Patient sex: F
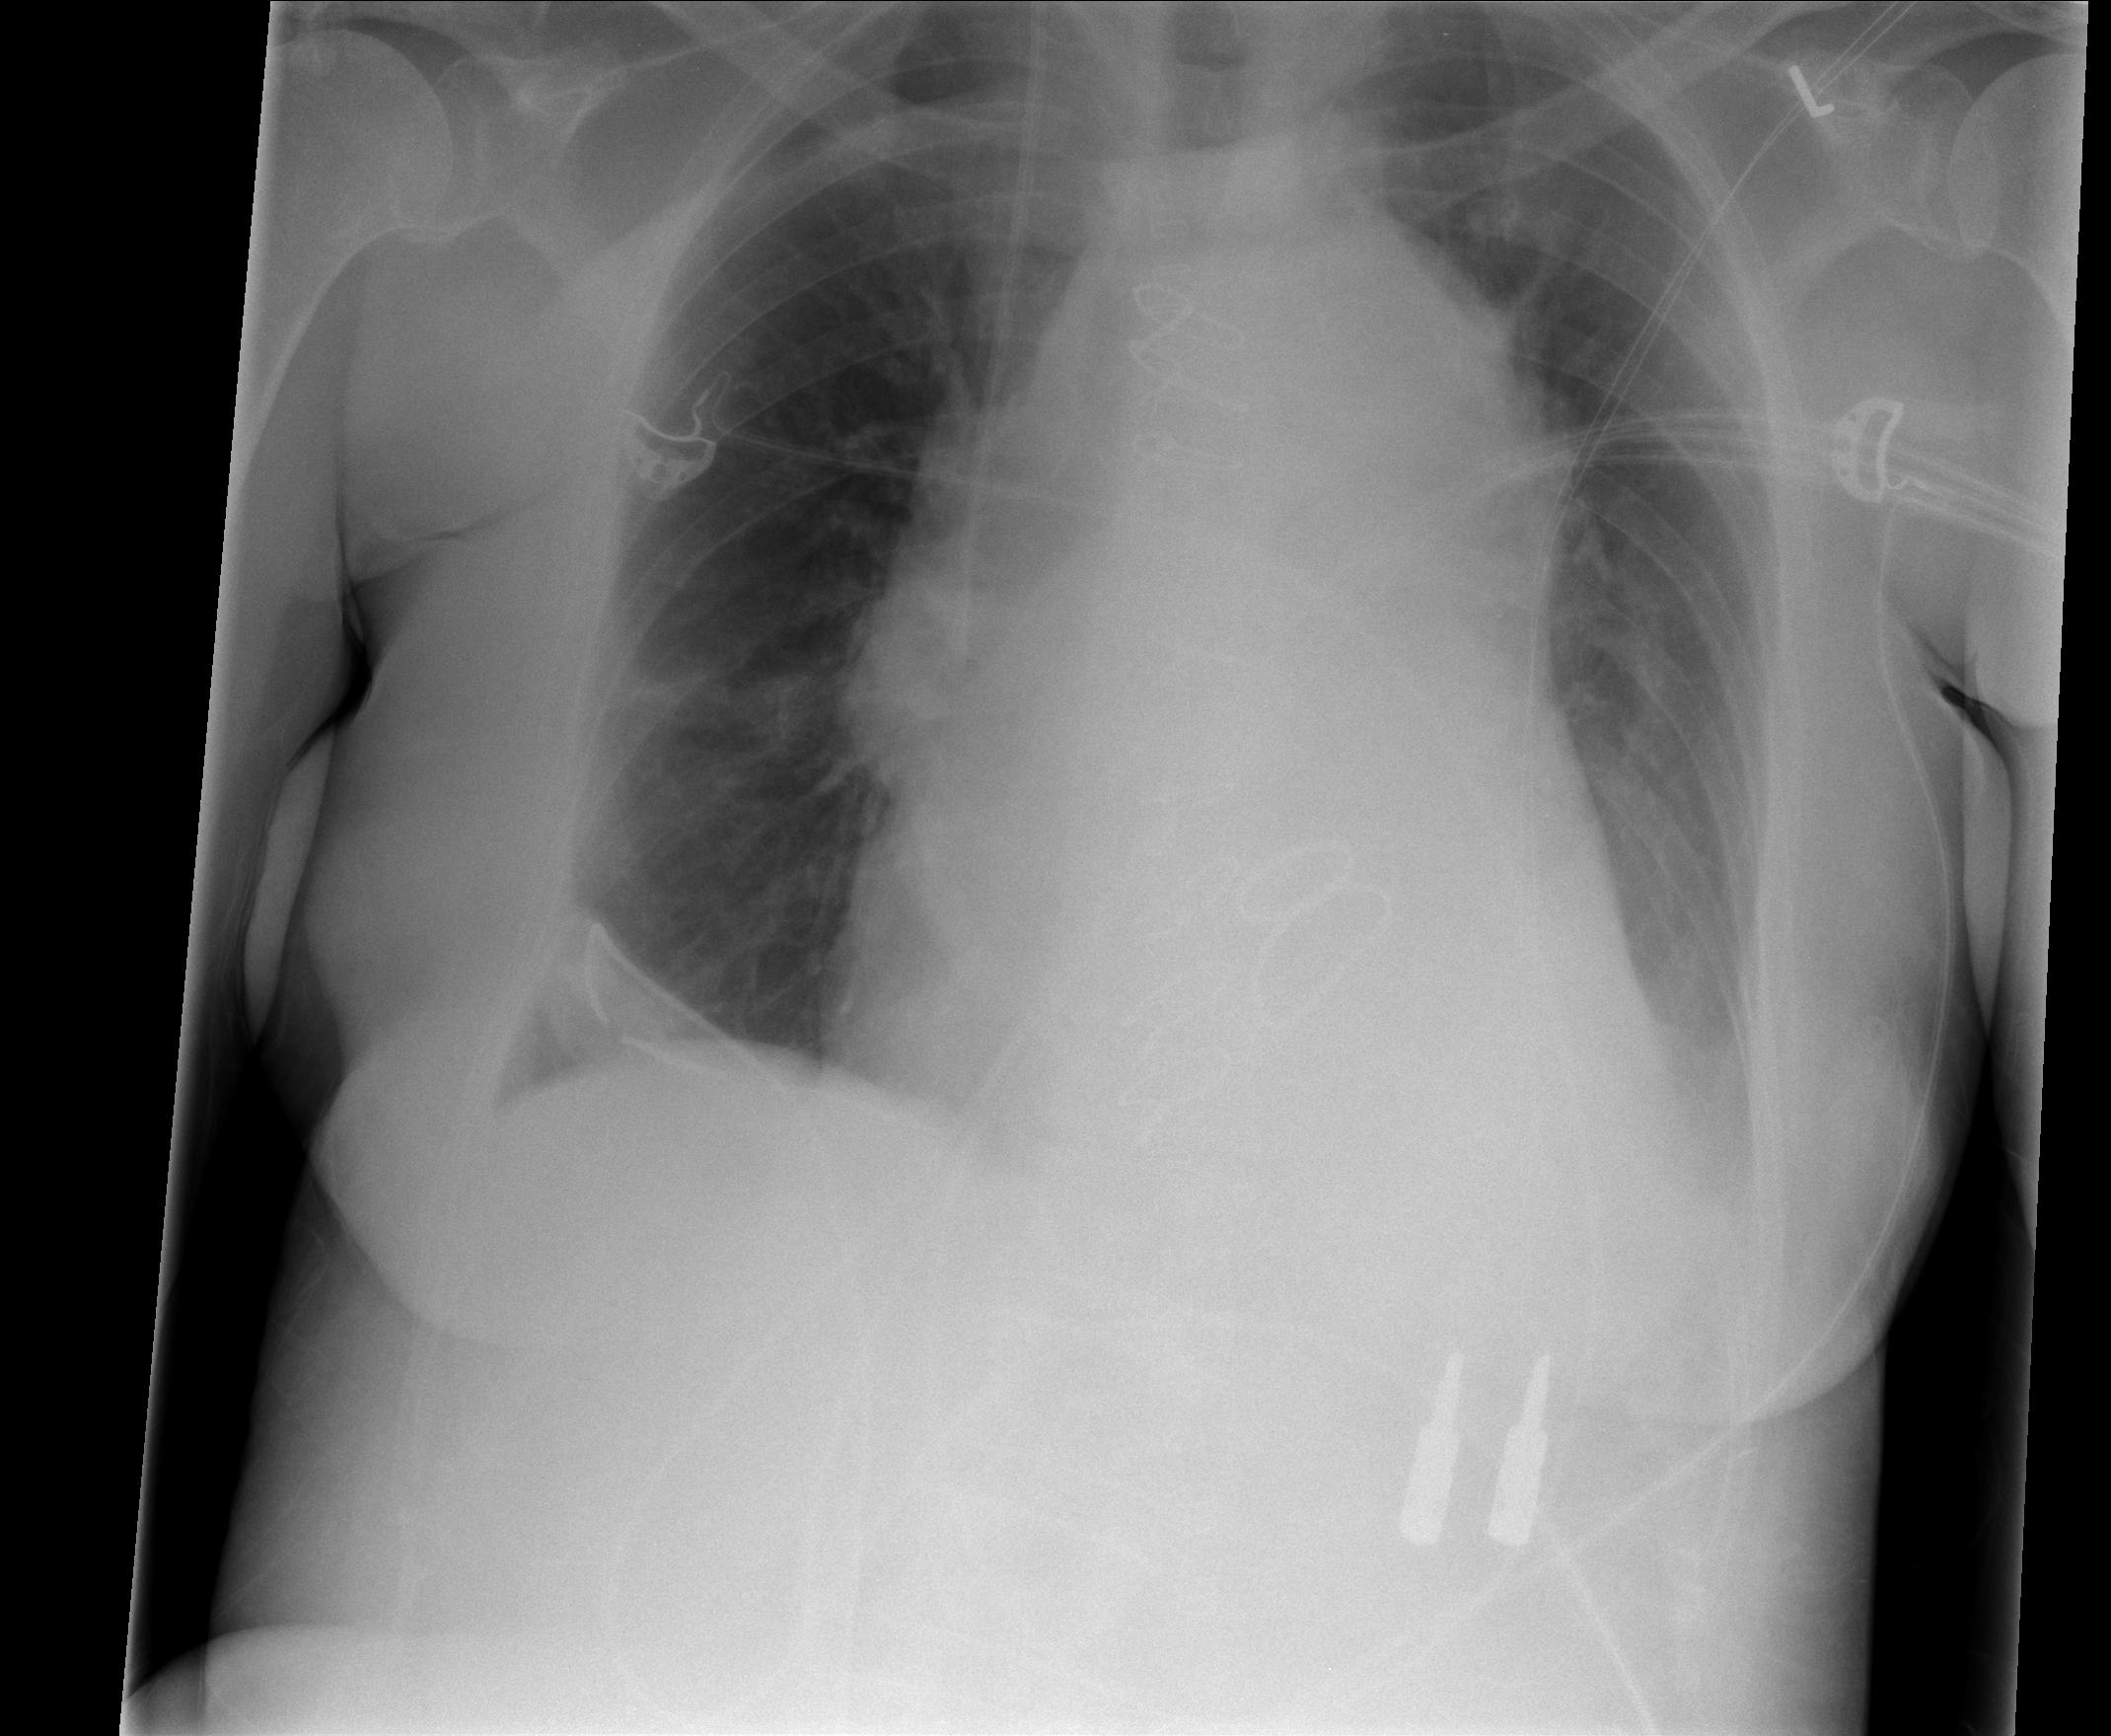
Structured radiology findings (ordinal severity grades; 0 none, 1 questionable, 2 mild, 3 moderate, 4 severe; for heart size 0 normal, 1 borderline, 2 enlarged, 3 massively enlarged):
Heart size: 2
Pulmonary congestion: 1
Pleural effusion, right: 0
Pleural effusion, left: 2
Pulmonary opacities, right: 1
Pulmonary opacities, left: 1
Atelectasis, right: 1
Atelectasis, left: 1